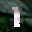
Label: 1